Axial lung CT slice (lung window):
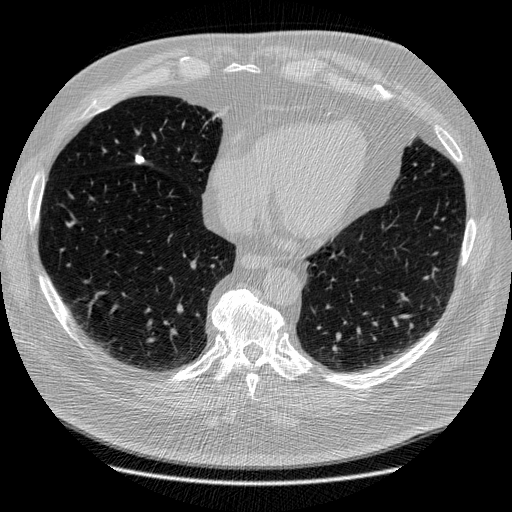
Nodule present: yes
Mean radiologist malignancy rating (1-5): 1